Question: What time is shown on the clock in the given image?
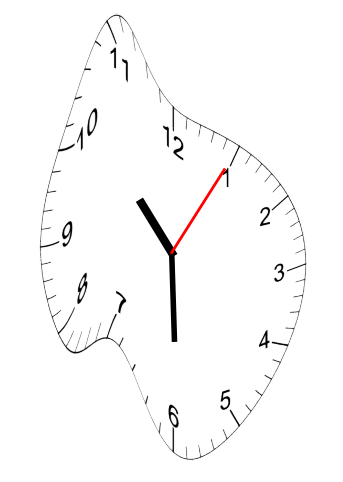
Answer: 10:30:05